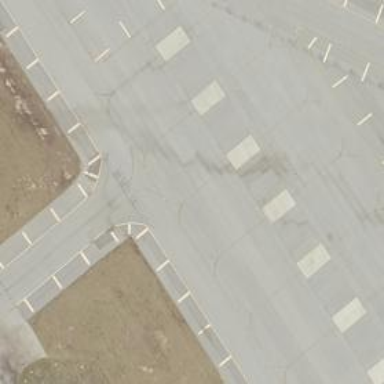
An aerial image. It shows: Image of taxiway at airport.